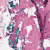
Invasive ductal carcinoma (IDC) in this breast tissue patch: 0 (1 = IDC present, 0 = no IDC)